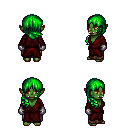
a pixel art fantasy rpg character, female body template, orc, green skin, red robe, robe skirt, green right-swept hairstyle, metal gloves, four views (front, back, left, right), 2x2 character sprite sheet, small pixel art, hard edges, no anti-aliasing